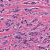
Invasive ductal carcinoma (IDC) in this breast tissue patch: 1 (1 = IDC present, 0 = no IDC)